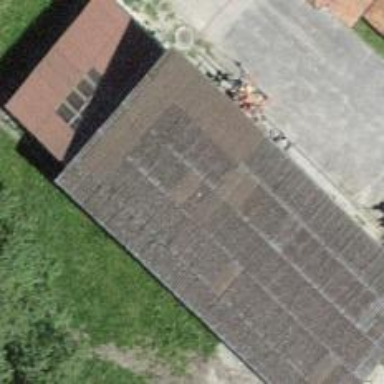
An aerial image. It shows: Rural barn.